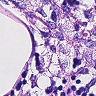
Metastatic tissue present: no